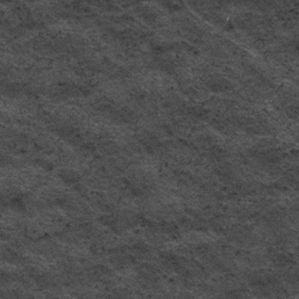
Label: frost